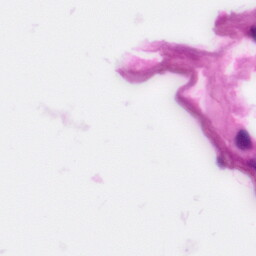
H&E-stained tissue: Pancreatic